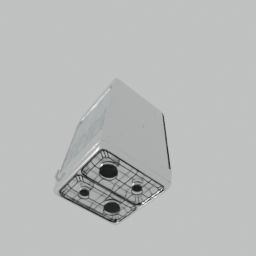
Label: appliances